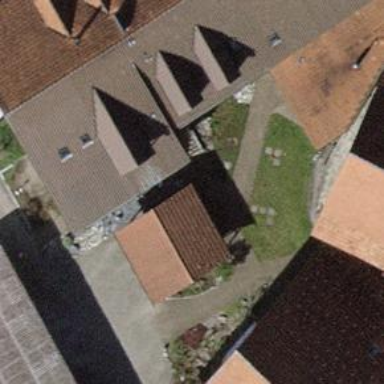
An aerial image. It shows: Building with gabled roof.